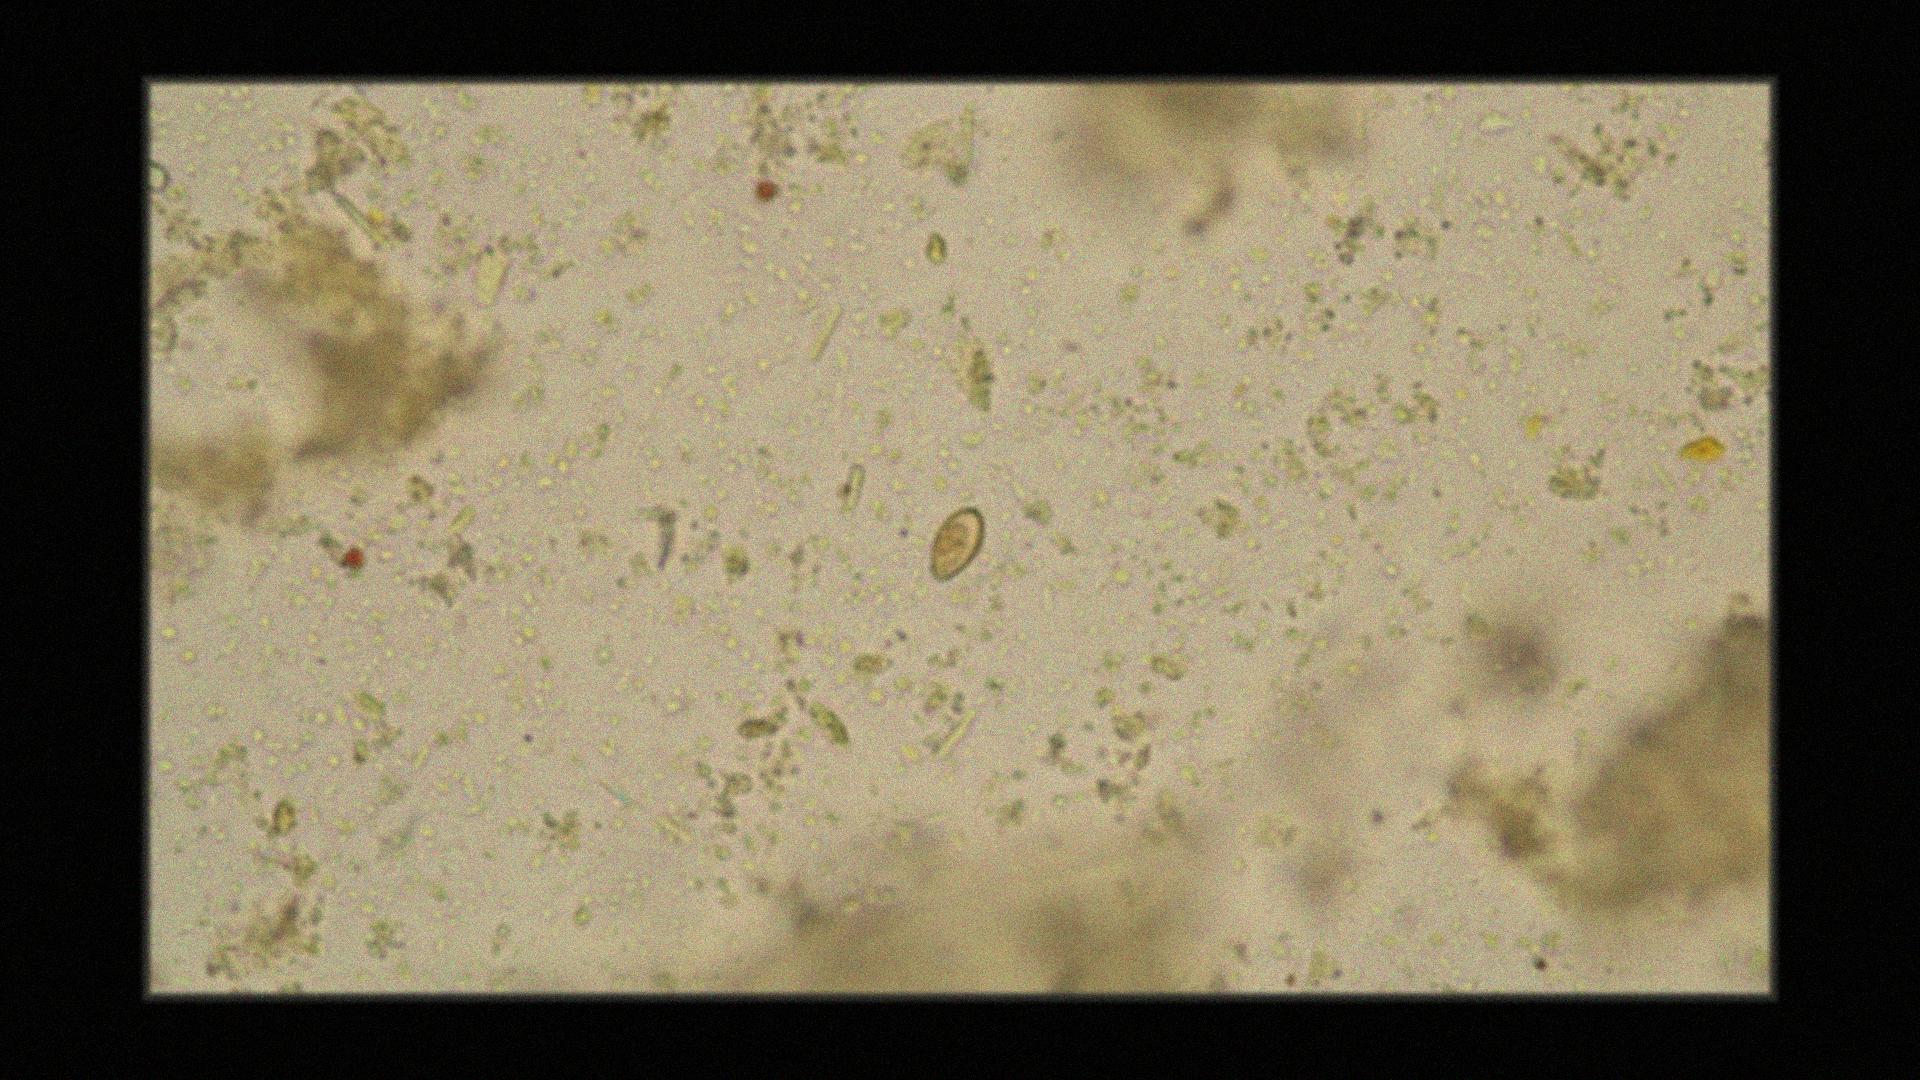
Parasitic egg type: Opisthorchis viverrine